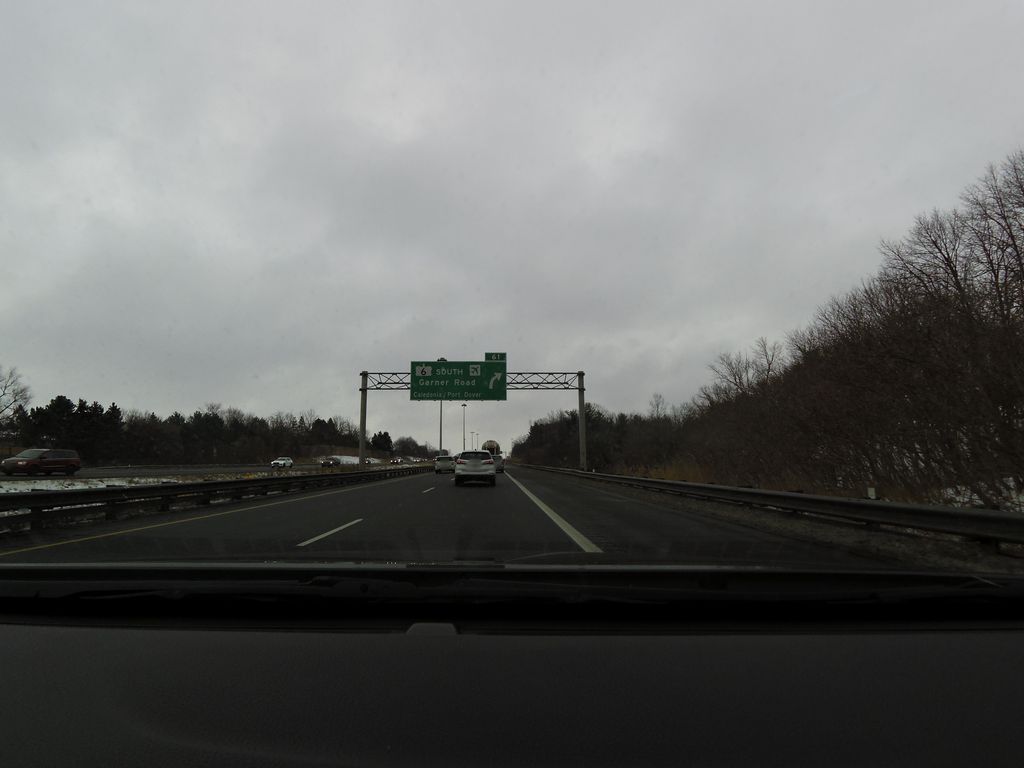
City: hamilton